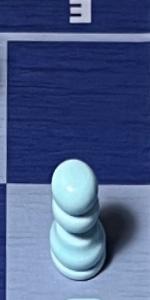
Label: Pawn_White